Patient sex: M
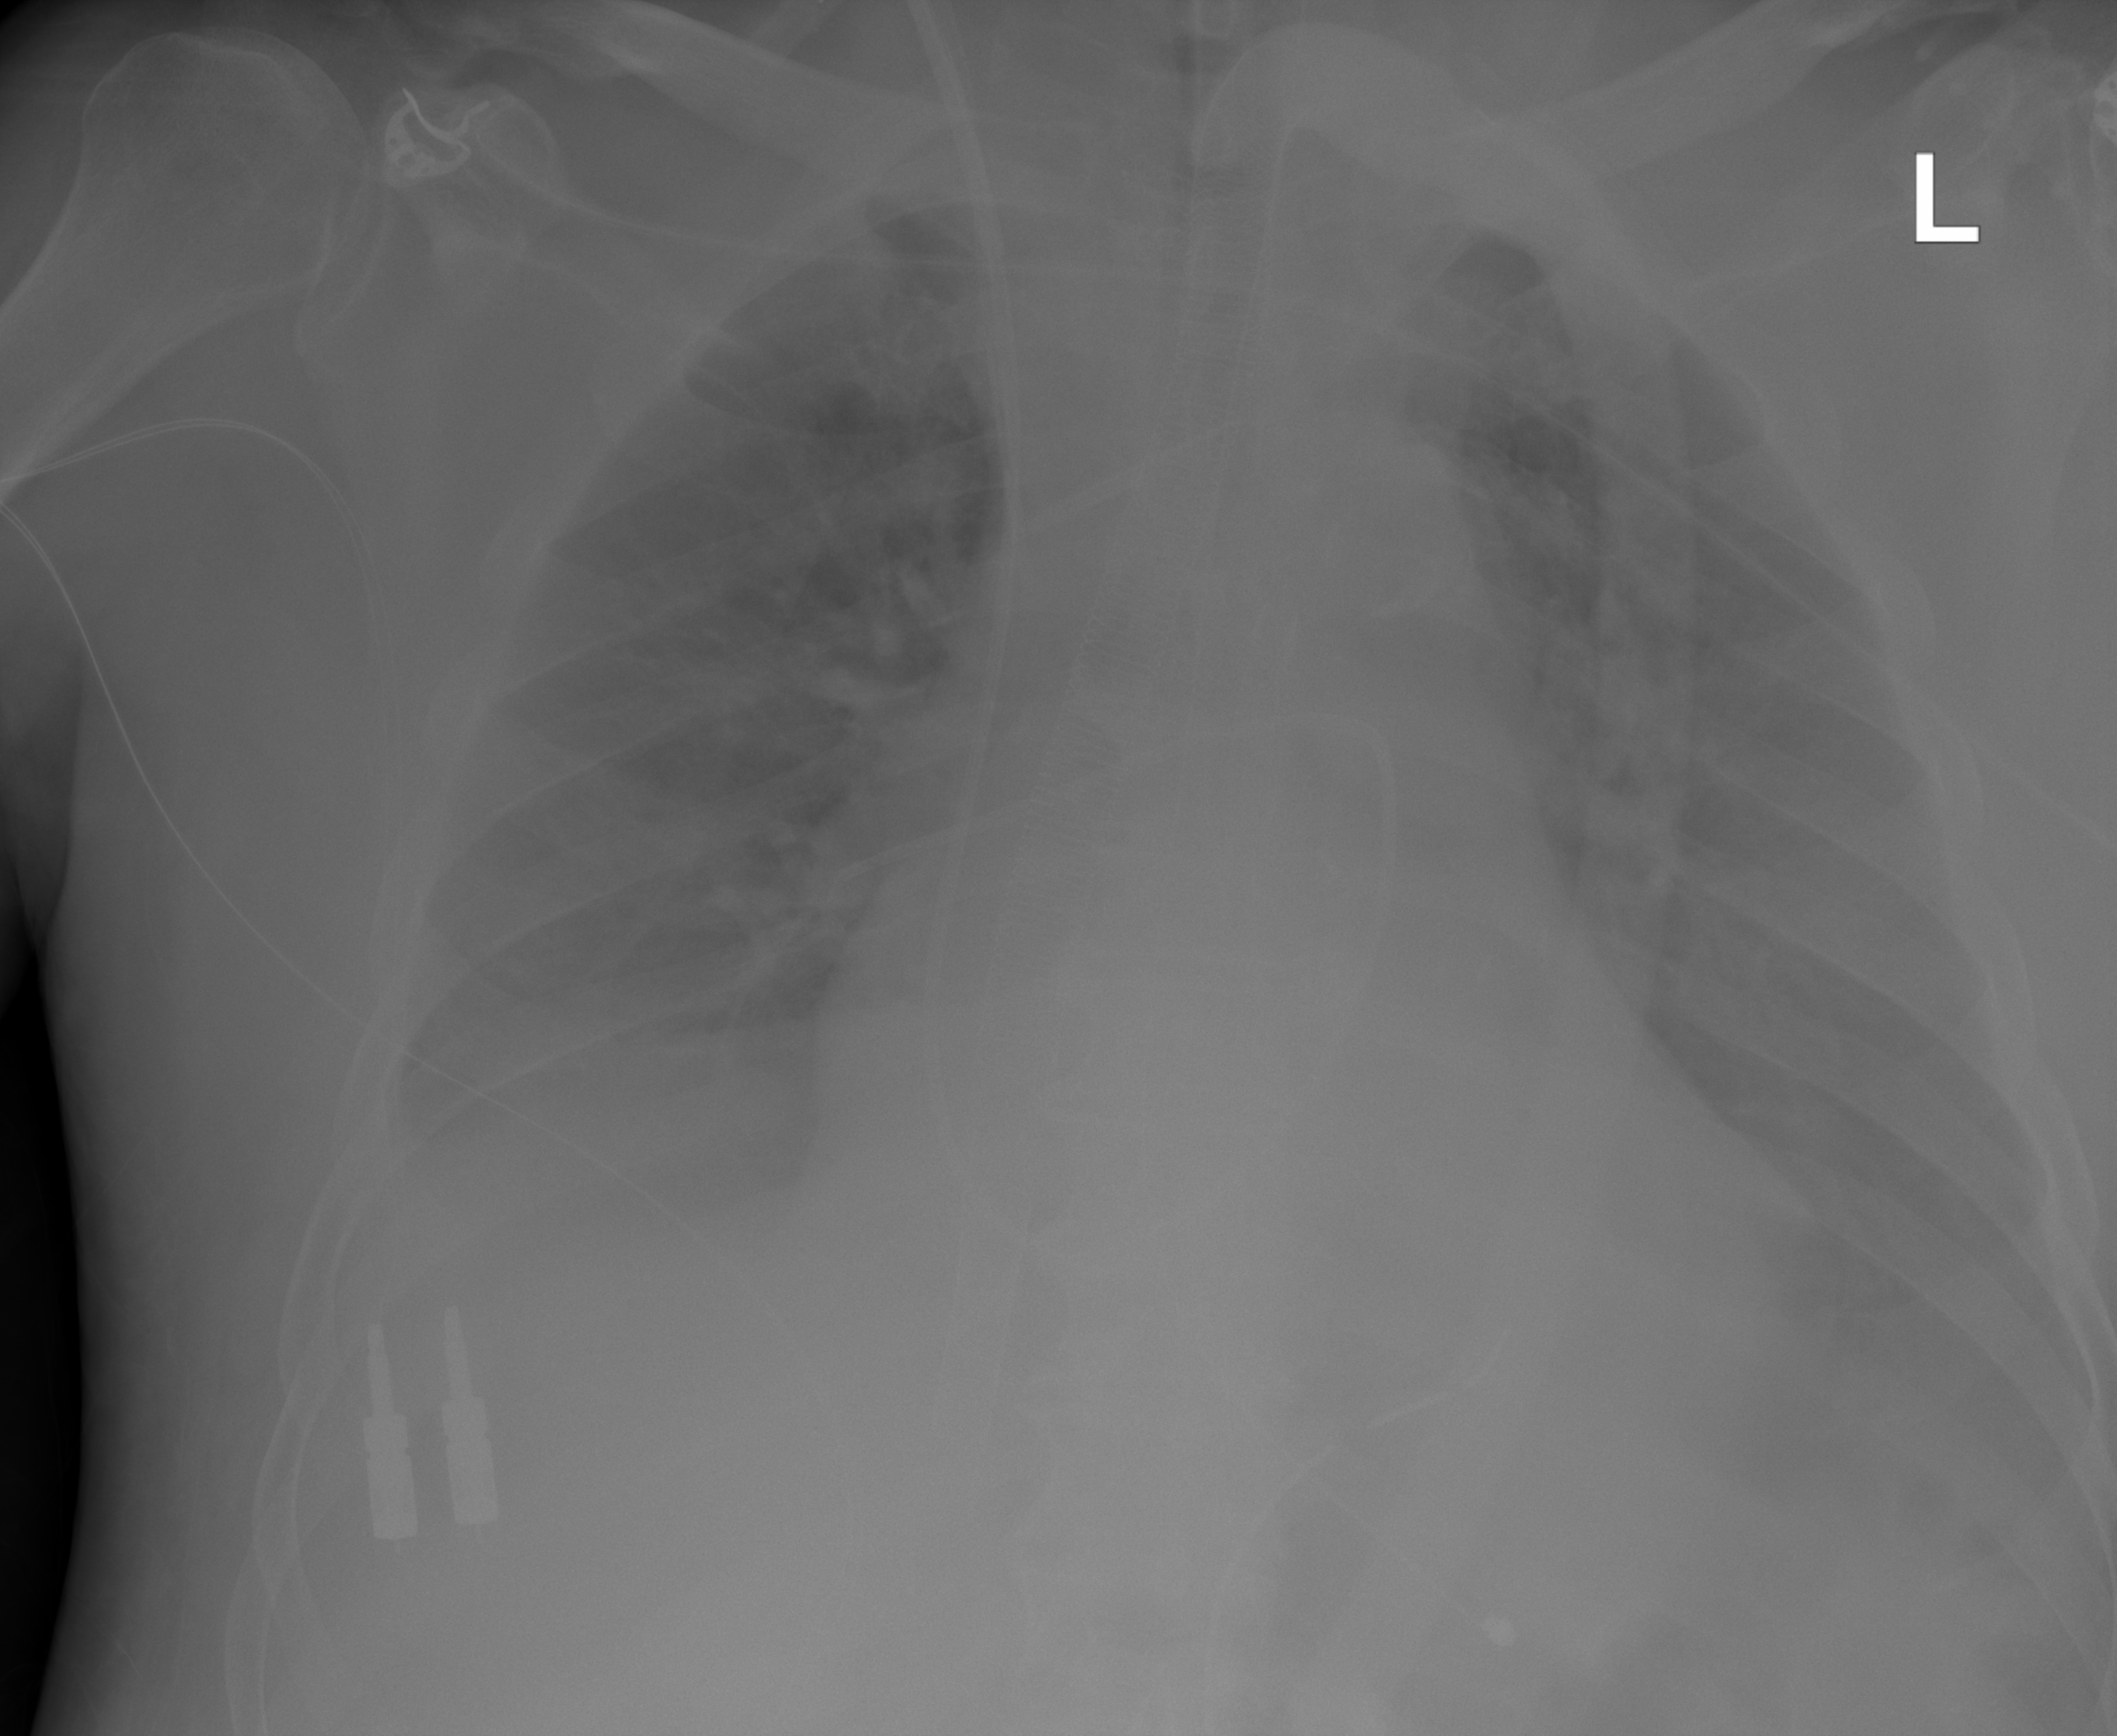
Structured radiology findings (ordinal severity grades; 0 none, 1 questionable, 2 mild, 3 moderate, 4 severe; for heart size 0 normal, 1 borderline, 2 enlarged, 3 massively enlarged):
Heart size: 2
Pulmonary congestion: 3
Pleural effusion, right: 2
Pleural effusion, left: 2
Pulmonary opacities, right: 0
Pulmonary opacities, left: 0
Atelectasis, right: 2
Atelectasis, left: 2